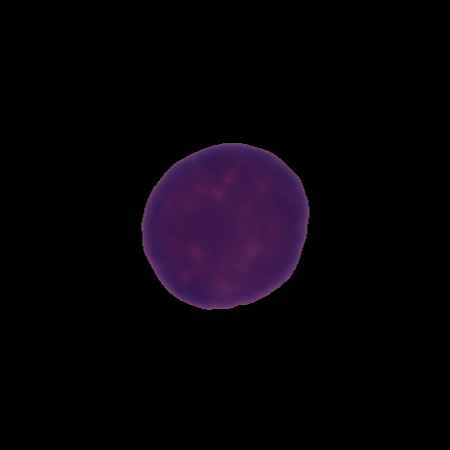
Label: healthy